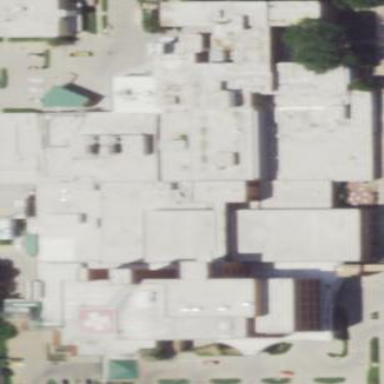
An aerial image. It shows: Hospital building.